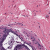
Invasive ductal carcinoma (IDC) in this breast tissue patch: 0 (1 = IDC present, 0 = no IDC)